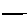
Label: line